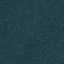
Land use / land cover: Forest